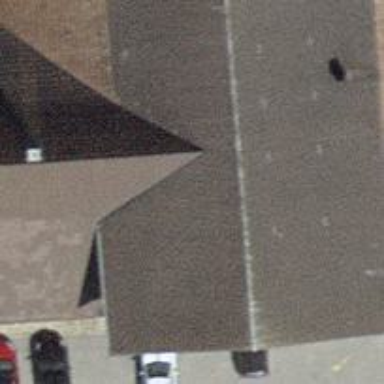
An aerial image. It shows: Restaurant.